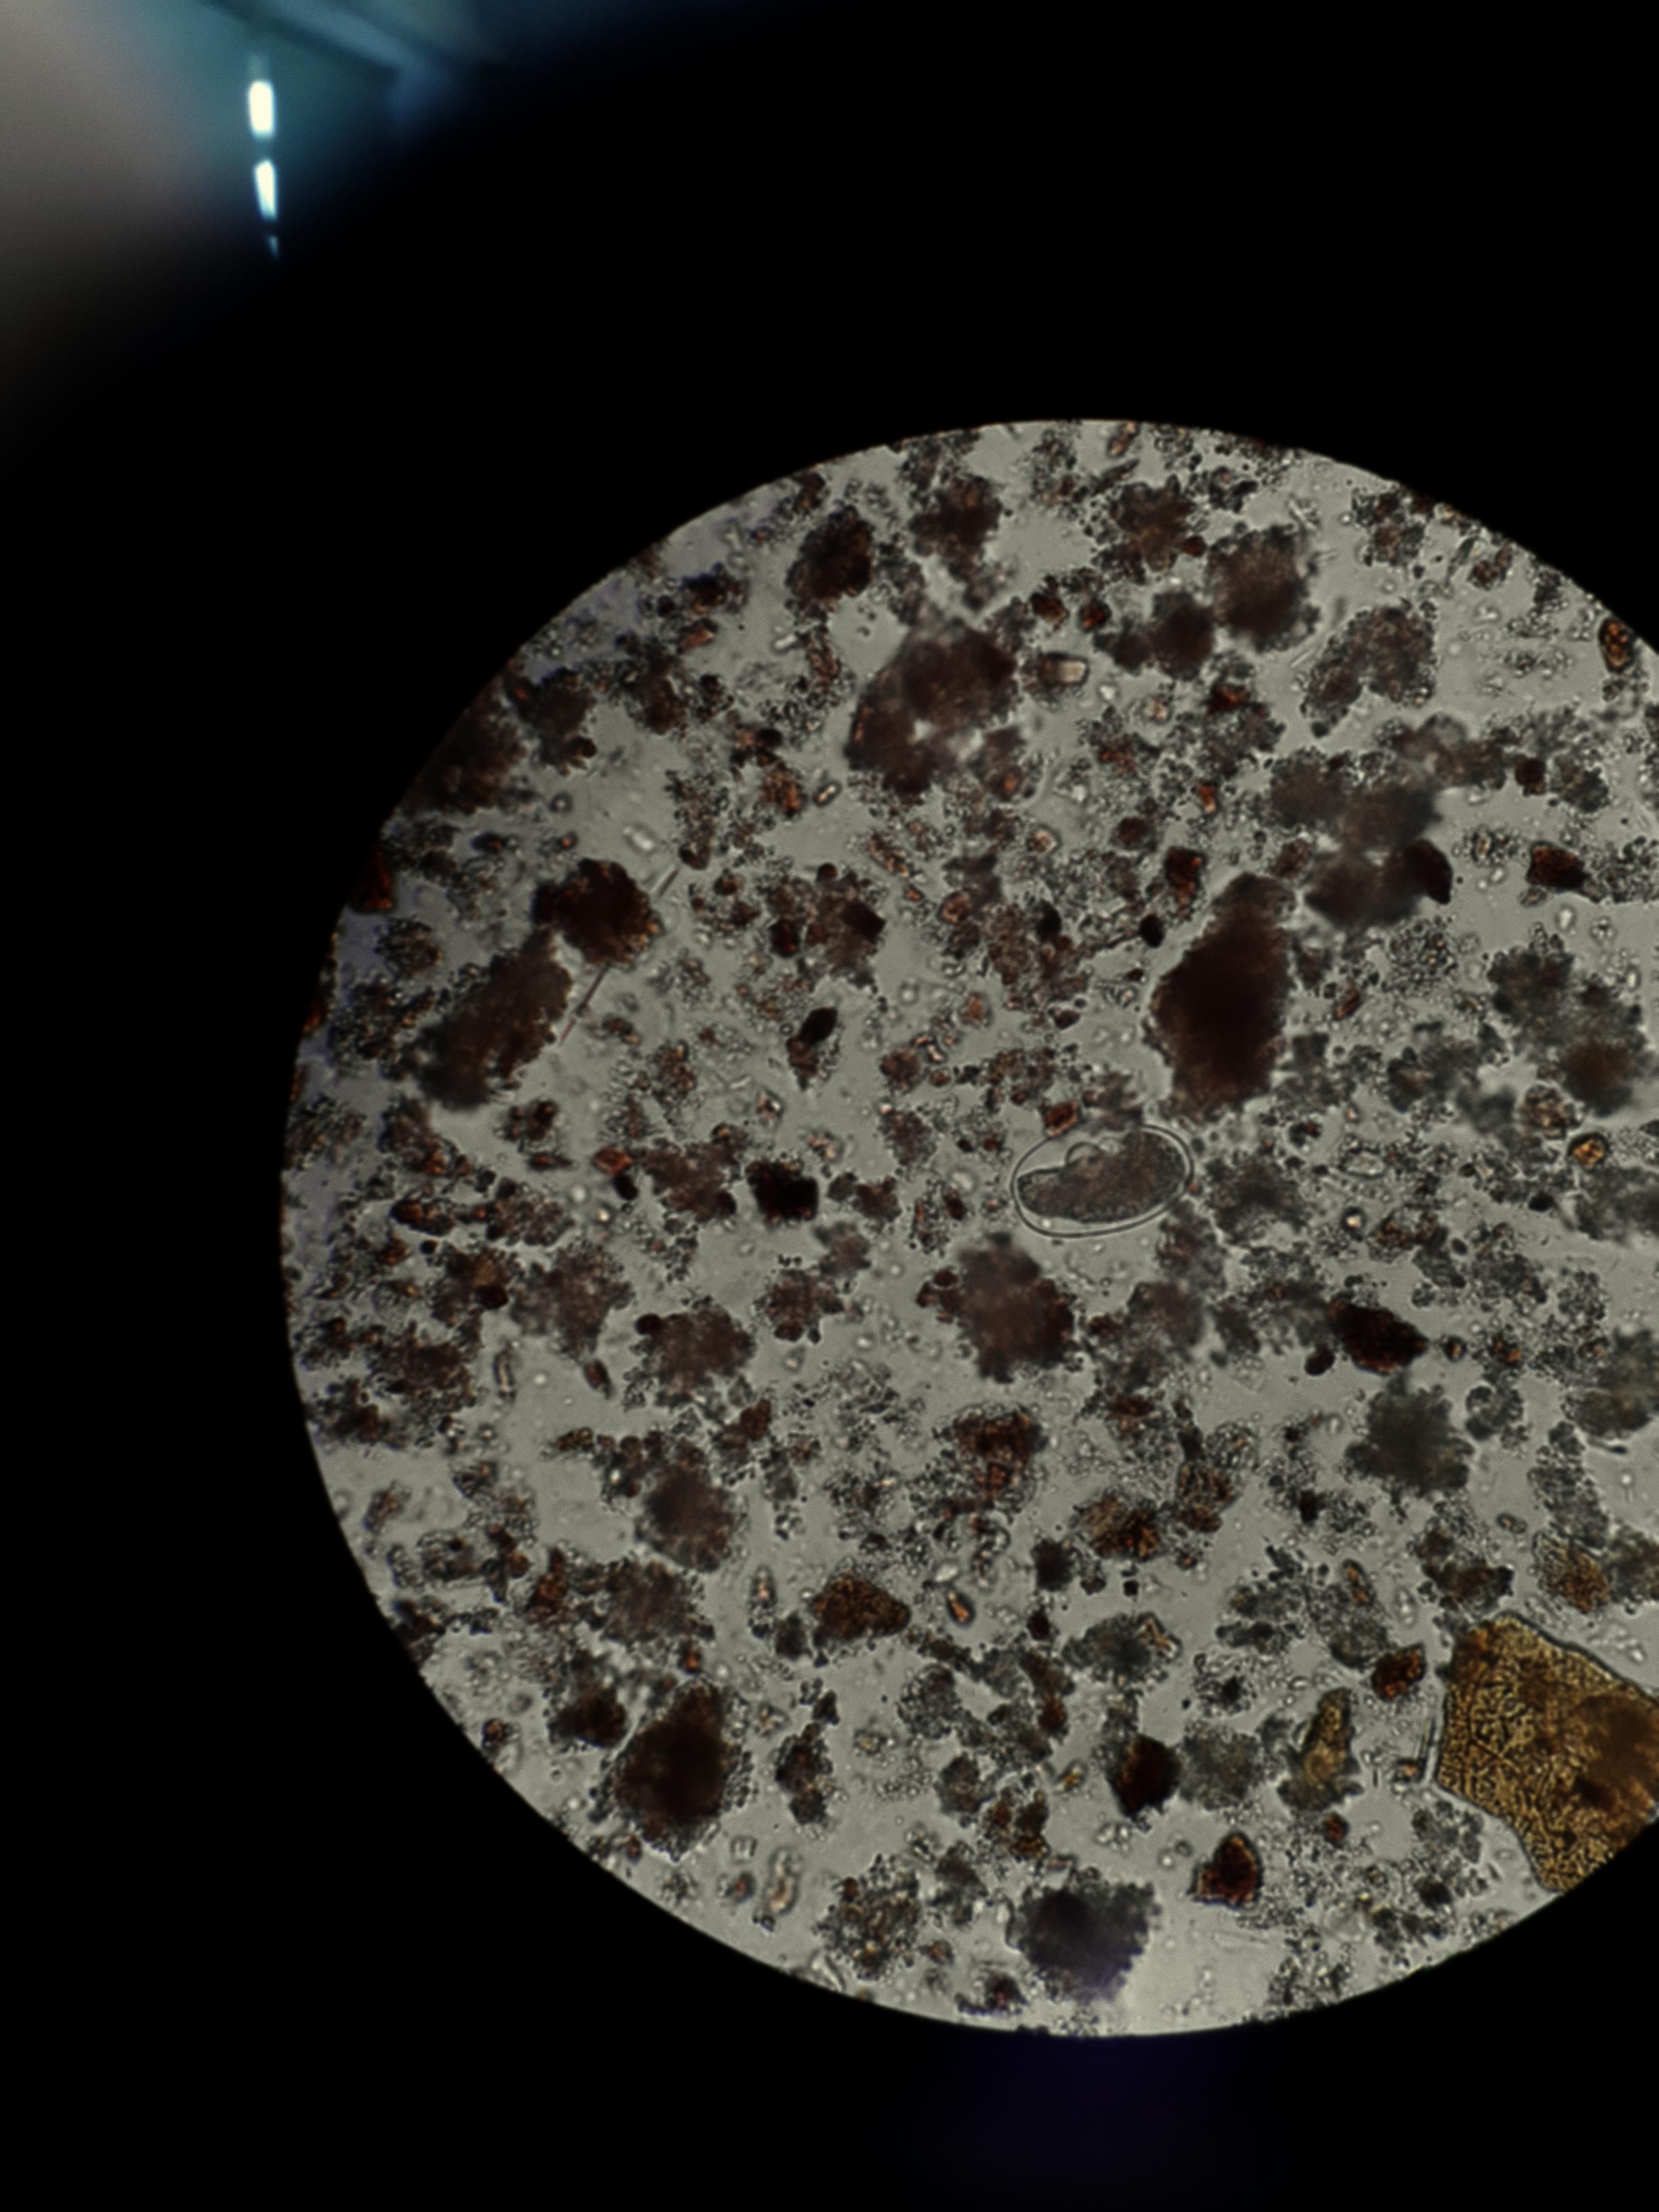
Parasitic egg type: Hookworm egg